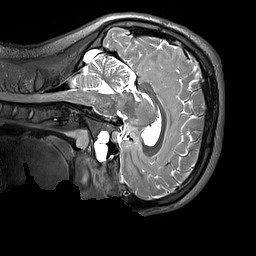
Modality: T2w
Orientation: sagittal
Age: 13
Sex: male
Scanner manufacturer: siemens
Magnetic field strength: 3 T
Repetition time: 3.2 s
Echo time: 0.408 s